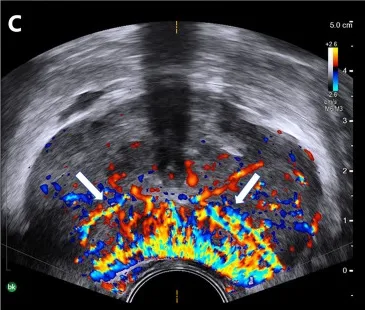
A 68-year-old man with elevated prostate-specific antigen (PSA). , with an abundant blood flow signal in it.
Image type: radiology (ultrasound)